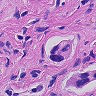
Metastatic tissue present: yes